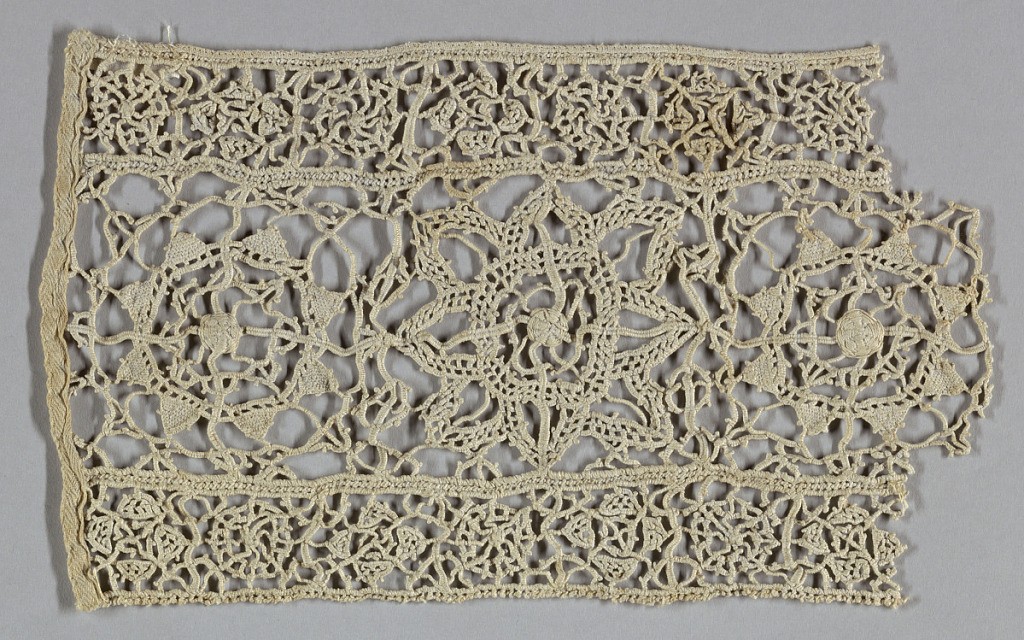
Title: Fragment
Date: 16th century
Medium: linen Technique: grid of withdrawn element work with needle lace, reticella style
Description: In design of band showing three wheel-like ornaments in two patterns between narrow borders of geometric design.